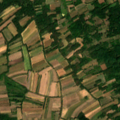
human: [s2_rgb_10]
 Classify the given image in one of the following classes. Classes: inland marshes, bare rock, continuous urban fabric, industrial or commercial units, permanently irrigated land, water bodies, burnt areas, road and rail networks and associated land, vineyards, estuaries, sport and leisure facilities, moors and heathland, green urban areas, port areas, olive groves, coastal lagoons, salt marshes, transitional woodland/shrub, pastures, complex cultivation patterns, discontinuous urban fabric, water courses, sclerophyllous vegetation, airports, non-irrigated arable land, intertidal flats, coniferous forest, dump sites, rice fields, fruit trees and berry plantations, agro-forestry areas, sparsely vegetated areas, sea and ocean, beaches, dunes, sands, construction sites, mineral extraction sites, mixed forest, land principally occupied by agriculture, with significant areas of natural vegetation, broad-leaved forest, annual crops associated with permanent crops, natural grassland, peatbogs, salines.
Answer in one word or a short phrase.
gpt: complex cultivation patterns, land principally occupied by agriculture, with significant areas of natural vegetation, broad-leaved forest